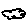
Label: cloud